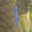
Label: 1